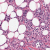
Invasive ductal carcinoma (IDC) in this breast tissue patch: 1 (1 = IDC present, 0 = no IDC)